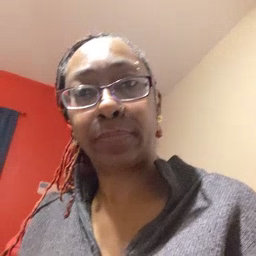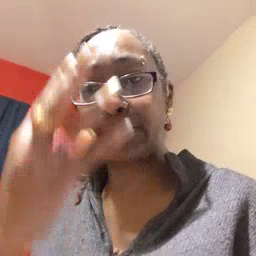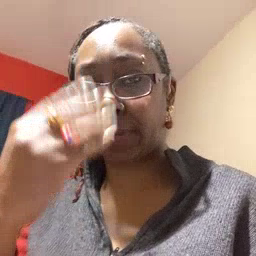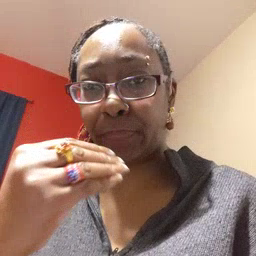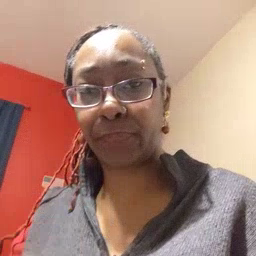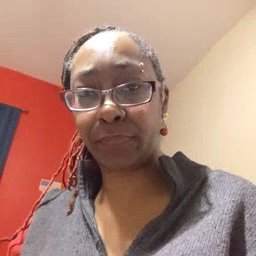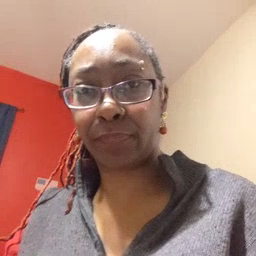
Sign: sleep